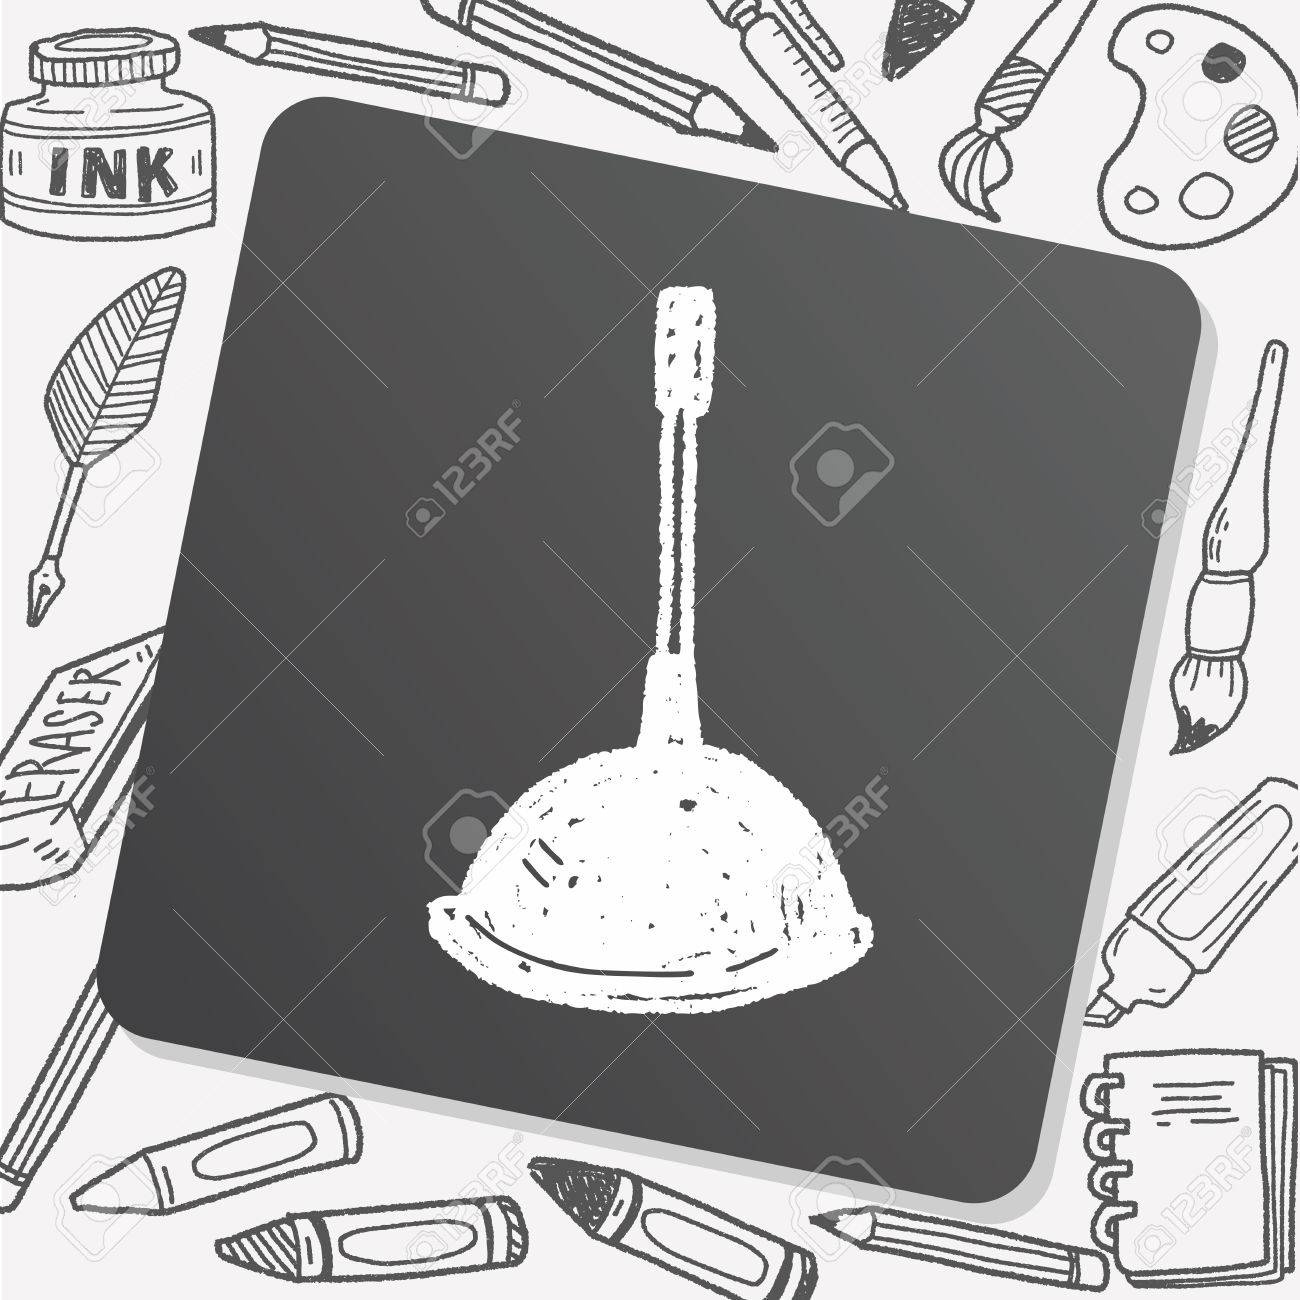
Label: plunger, plumber's helper